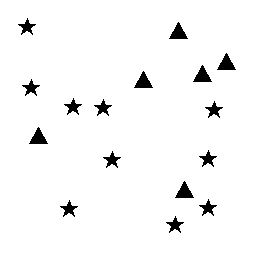
Squares: 0
Triangles: 6
Stars: 10
Total shapes: 16